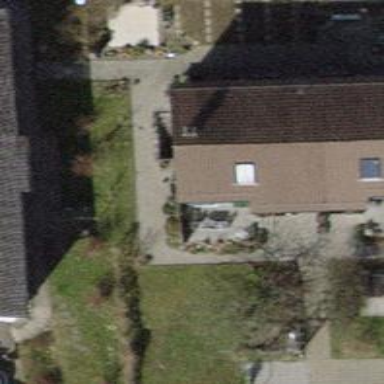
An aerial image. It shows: Terrace building.